Question: I need to display an SSRS report that displays values per month with a custom display order but I cant get it to work. In my tablix properties I have the following sort order as an expression (sorted a-z):
'''
=Switch(
Fields!Month.Value = "January", 10,
Fields!Month.Value = "February", 11,
Fields!Month.Value = "March", 12,
Fields!Month.Value = "April", 1,
Fields!Month.Value = "May", 2,
Fields!Month.Value = "June", 3,
Fields!Month.Value = "July", 4,
Fields!Month.Value = "August", 5,
Fields!Month.Value = "September", 6,
Fields!Month.Value = "October", 7,
Fields!Month.Value = "November", 8,
Fields!Month.Value = "December", 9)
'''
If I also put the expression as an extra column for testing it returns the expected results, but doesn't sort appropriately. Is there something obvious that I'm missing? It needs to display April first, and then the following months in order.

I tried changing the switch statement to return a letter instead of an int, but still no luck.
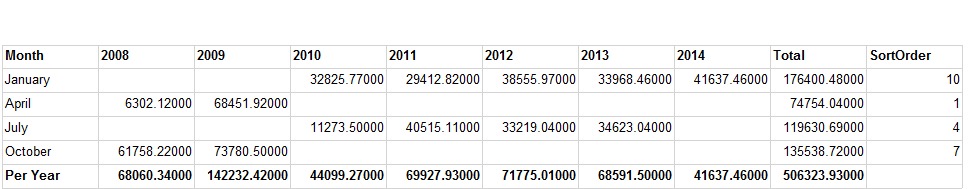
Answer: What is providing the month rows e.g. January? Presumably it is a Row Group. The properties of that Group are where you need to set the Sort Order.